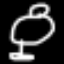
Label: frog